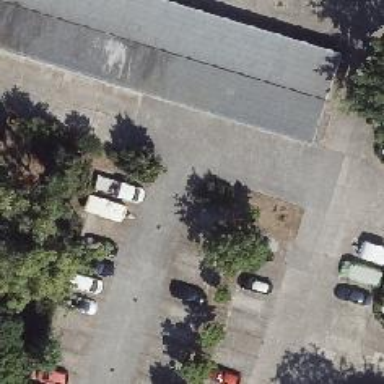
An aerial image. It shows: Parking aisle with concrete surface.